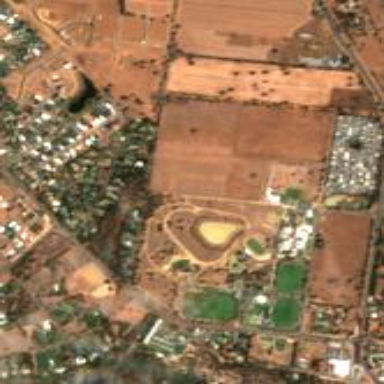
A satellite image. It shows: Showground designated as recreation ground.